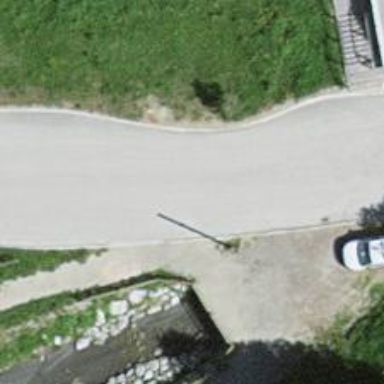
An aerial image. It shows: Asphalt road in living street.